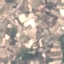
Land use / land cover: PermanentCrop